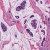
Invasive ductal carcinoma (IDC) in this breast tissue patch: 1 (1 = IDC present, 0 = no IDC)